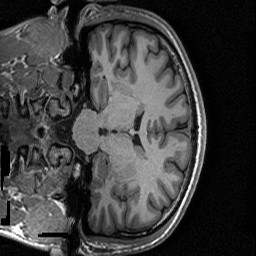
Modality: T1w
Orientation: coronal